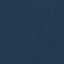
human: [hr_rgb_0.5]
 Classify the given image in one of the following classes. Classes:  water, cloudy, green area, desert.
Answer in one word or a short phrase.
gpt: water